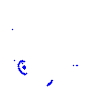
Particle: proton